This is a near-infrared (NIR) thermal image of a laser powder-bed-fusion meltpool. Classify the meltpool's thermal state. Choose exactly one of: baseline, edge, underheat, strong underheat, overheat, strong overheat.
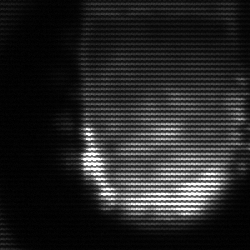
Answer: baseline